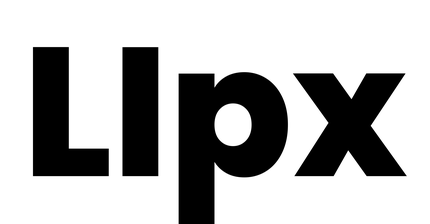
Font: Poppins-ExtraBold